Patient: sex F, age 86
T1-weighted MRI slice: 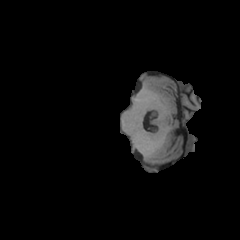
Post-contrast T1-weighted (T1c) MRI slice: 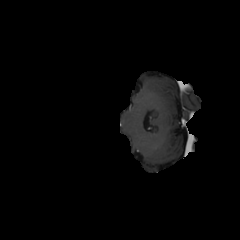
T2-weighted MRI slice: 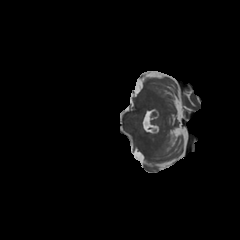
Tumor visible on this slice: no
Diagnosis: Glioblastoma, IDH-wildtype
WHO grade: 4